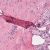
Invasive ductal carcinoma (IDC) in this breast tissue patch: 0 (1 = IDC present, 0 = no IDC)